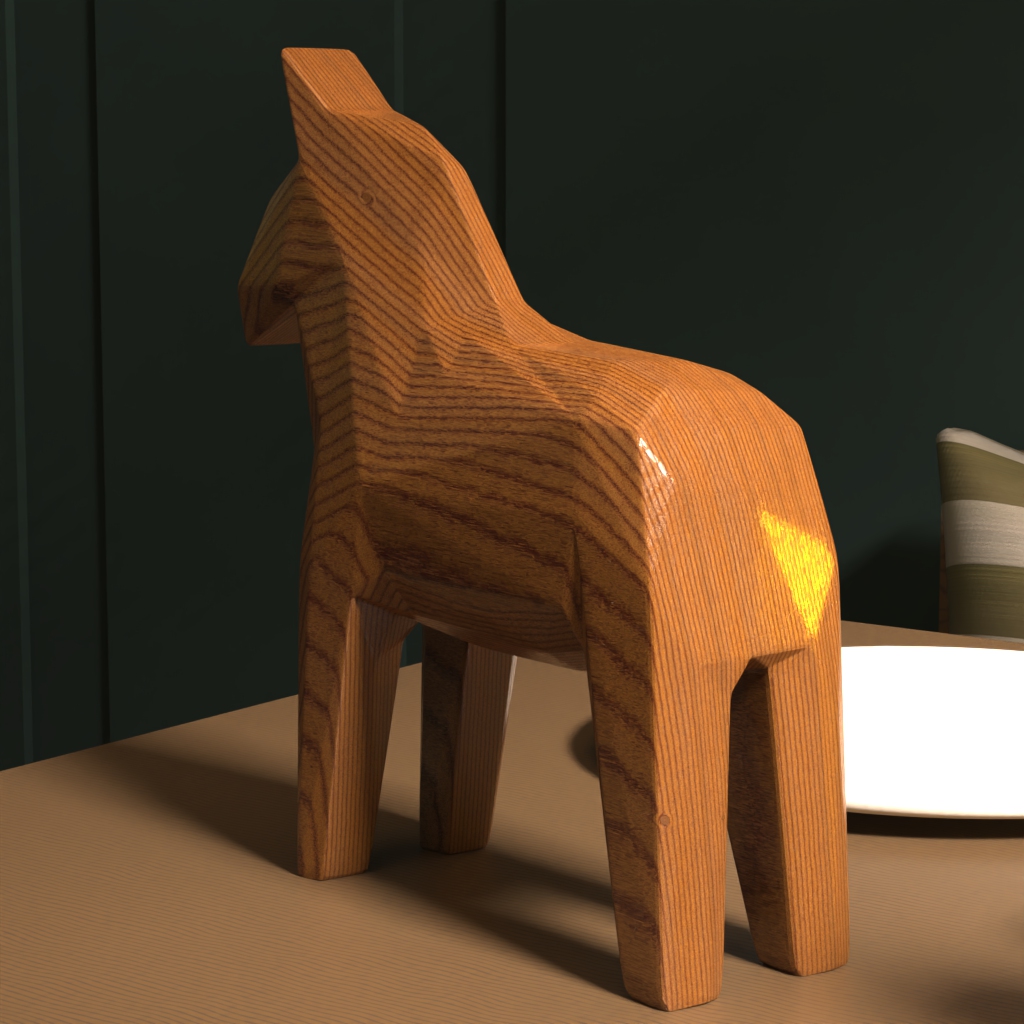
A high quality rendering of a dalahest_oak dalecarlian horse figurine made of varnished dark oak standing on a wooden table in an a sunset landscape with sunset lighting,long-shot from the rear left side with a deep depth field of view, 100 mm, f -, bokeh